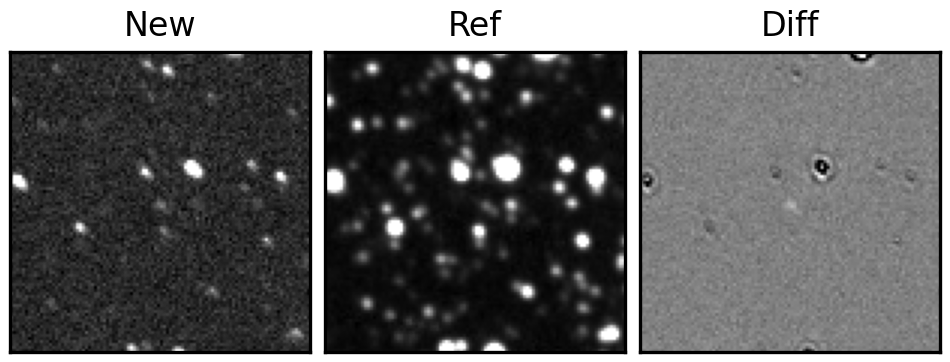
Label: real